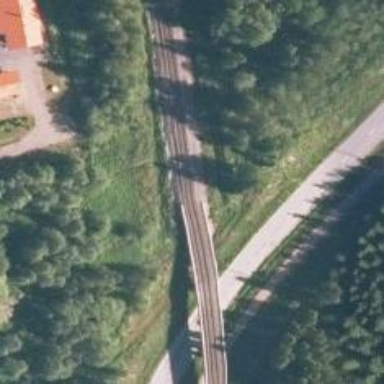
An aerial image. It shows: Bridge over railway track classified as B1.